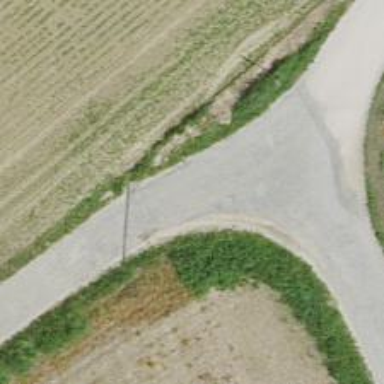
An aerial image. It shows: Well-maintained track road with designated cycleway.